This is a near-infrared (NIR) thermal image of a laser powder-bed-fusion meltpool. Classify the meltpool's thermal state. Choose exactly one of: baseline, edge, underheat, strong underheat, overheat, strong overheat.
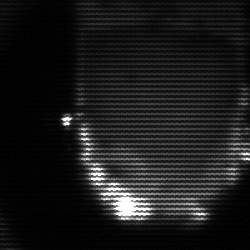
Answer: baseline